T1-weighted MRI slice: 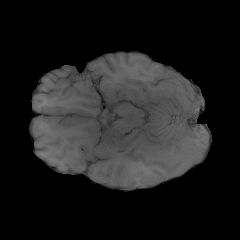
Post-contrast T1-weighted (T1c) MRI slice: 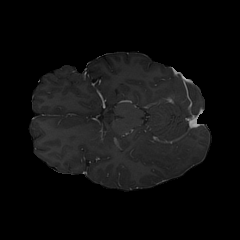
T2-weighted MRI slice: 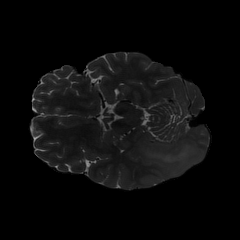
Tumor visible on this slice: yes